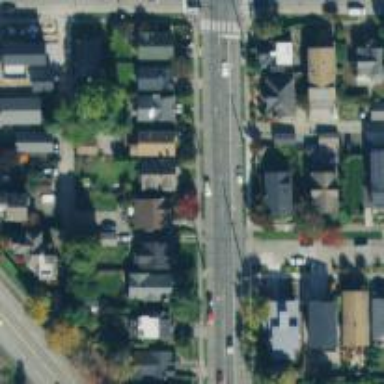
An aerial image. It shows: Residential road with separate sidewalk.